Question: Following snippet attempts to write the name of directories and files present in some directory to a text file.Each name should be written to a separate line.Instead it prints each name on the same line. Why is it so ?
'''
try {
File listFile = new File("E:" + System.getProperty("file.separator") + "Shiv Kumar Sharma Torrent"+ System.getProperty("file.separator") +"list.txt");
FileWriter writer = new FileWriter(listFile,true);
Iterator iterator = directoryList.iterator();
while(iterator.hasNext()) {
writer.write((String)iterator.next());
writer.write("
"); // Did this so each name is on a new line
}
writer.close();
}catch(Exception exc) {
exc.printStackTrace();
}
'''

Where am i making a mistake ?
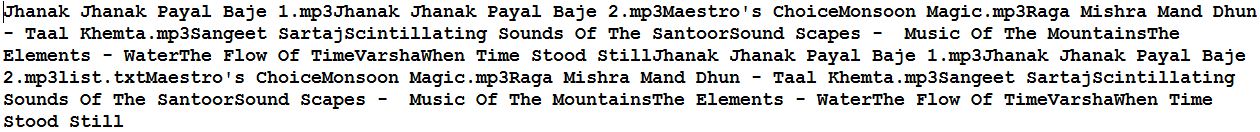
Answer: Whenver you need textual formatting always use <URL>.
The right way of doing is to wrap the writer inside a <URL> method, like:
'''
PrintWriter printWriter = new PrintWriter(writer);
printWriter.println();
'''